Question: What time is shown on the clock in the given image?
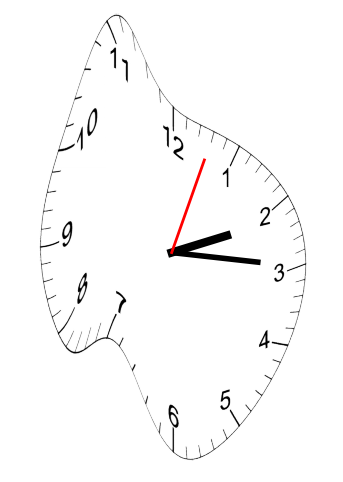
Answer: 02:15:03